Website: lowes
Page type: review-order
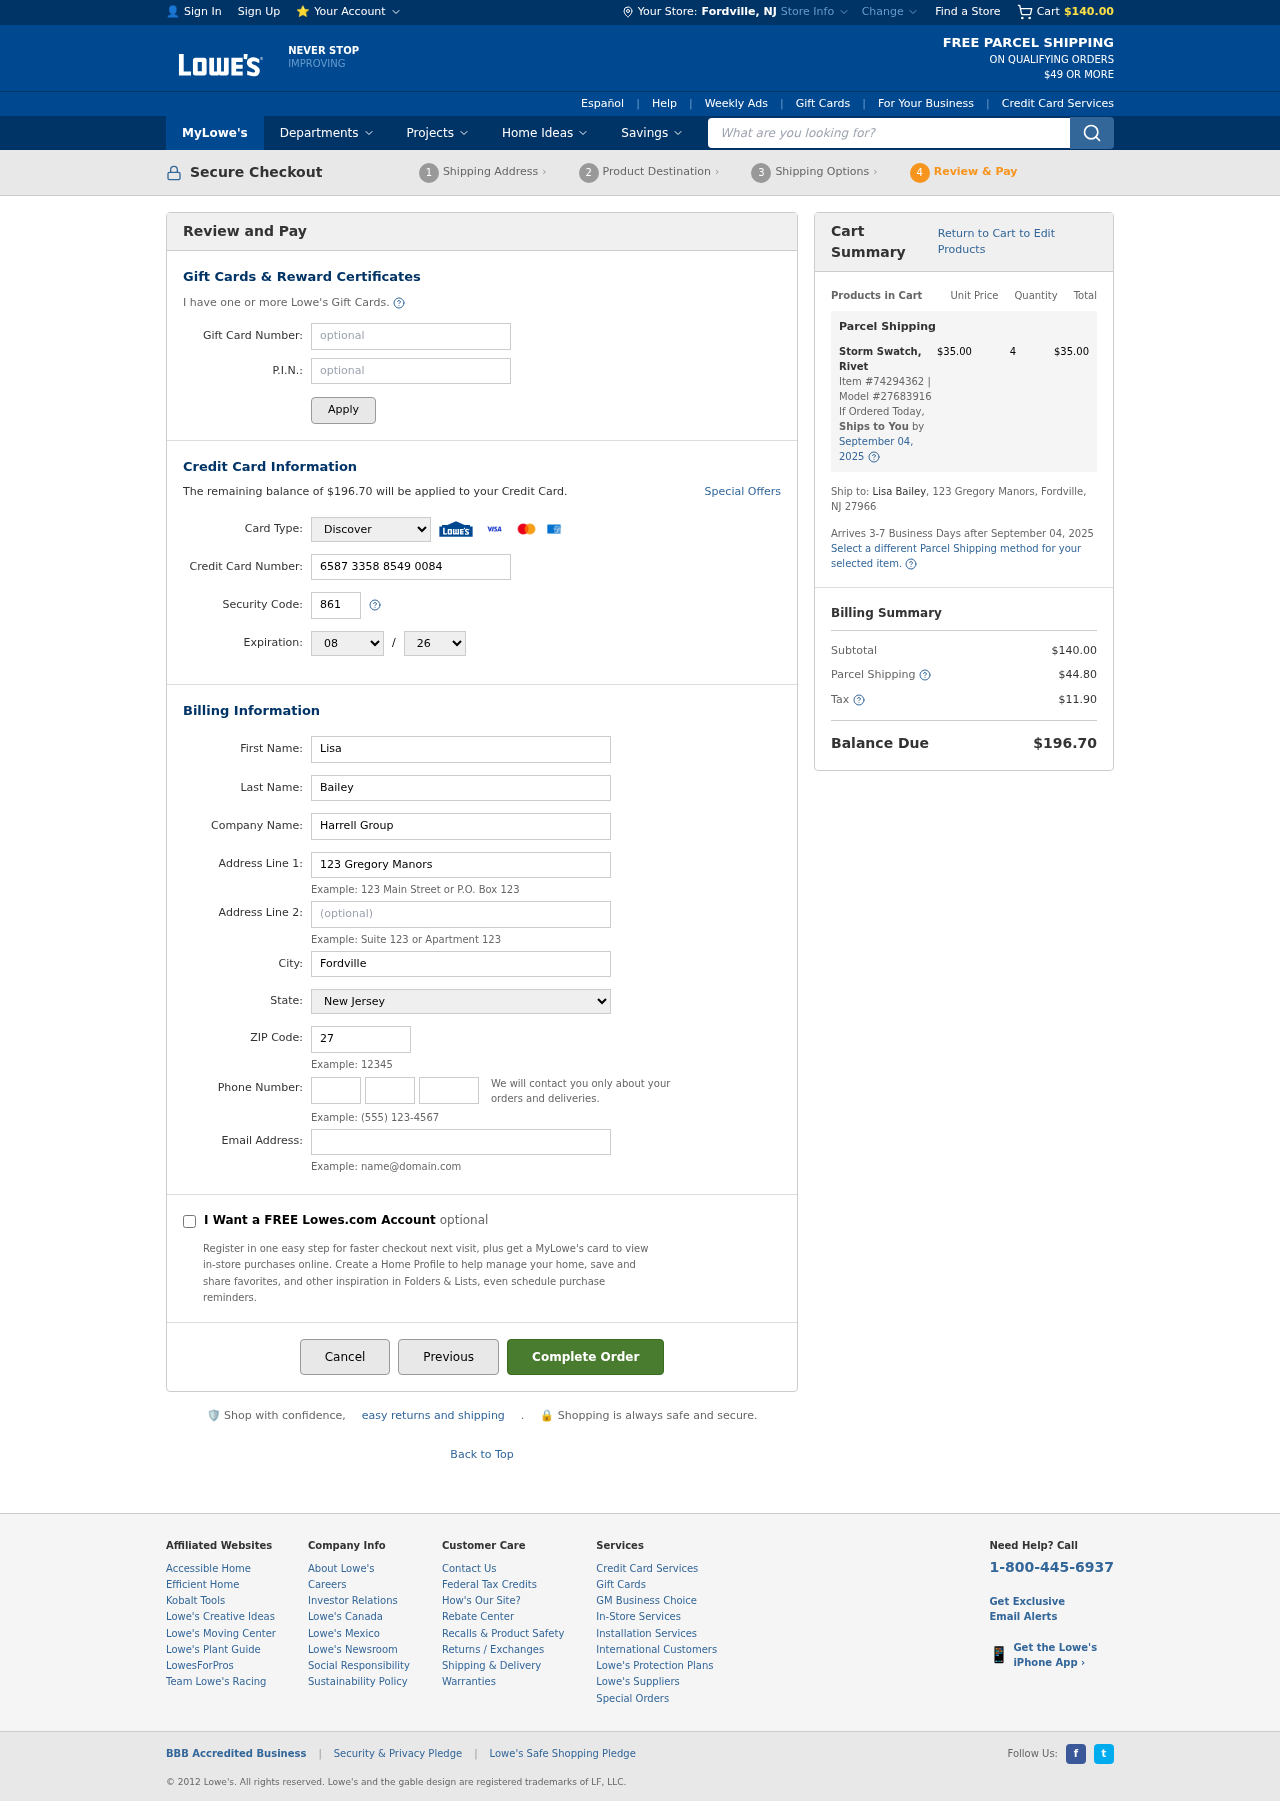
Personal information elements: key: PII_CARD_CVV
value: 861
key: PII_CARD_EXPIRY_MONTH
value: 08
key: PII_CARD_EXPIRY_YEAR
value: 26
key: PII_CARD_NUMBER
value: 6587 3358 8549 0084
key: PII_CARD_TYPE
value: Discover
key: PII_CITY
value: Fordville
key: PII_CITY_STATE
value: Fordville, NJ
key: PII_COMPANY
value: Harrell Group
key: PII_EMAIL
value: lisabailey@gmail.com
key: PII_FIRSTNAME
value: Lisa
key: PII_LASTNAME
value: Bailey
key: PII_PHONE_AREA
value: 674
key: PII_PHONE_PREFIX
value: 867
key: PII_PHONE_SUFFIX
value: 5341
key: PII_POSTCODE
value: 27966
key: PII_STATE
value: New Jersey
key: PII_STREET
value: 123 Gregory Manors
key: PII_STREET2
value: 123 Gregory Manors
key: PII_FULLNAME2
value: Lisa Bailey
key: PII_STATE_ABBR
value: NJ
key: PII_POSTCODE_FULL
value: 27966
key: PII_CITY_STATE_ZIP
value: Fordville, NJ 27966
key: PII_POSTCODE_NUMERIC
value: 27966
Product elements: key: PRODUCT1_NAME
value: Storm Swatch, Rivet
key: PRODUCT1_PRICE
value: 35
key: PRODUCT1_QUANTITY
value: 4
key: PRODUCT1_ITEM_NUMBER
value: Item #74294362
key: PRODUCT1_MODEL_NUMBER
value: Model #27683916
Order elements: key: ORDER_SUBTOTAL
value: $140.00
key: ORDER_BALANCE_DUE
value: $196.70
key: ORDER_SHIPPING_DATE
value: September 04, 2025
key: ORDER_ITEM_TOTAL
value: $35.00
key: ORDER_SHIPPING_DATE2
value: September 04, 2025
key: ORDER_SHIPPING_COST
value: $44.80
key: ORDER_TAX
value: $11.90
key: ORDER_TOTAL
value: $196.70
Search elements: key: HEADER_SEARCH
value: What are you looking for?